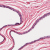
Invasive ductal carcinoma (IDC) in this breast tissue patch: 0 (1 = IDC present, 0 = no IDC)